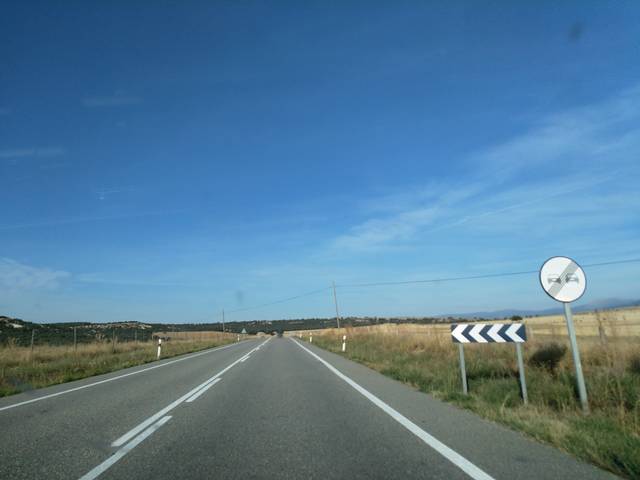
Region: Spain
Coordinates: 40.824, -4.277